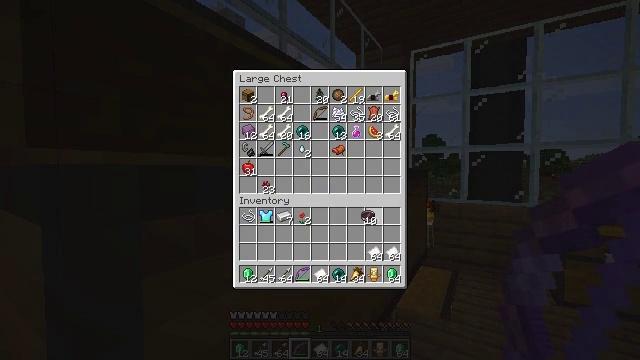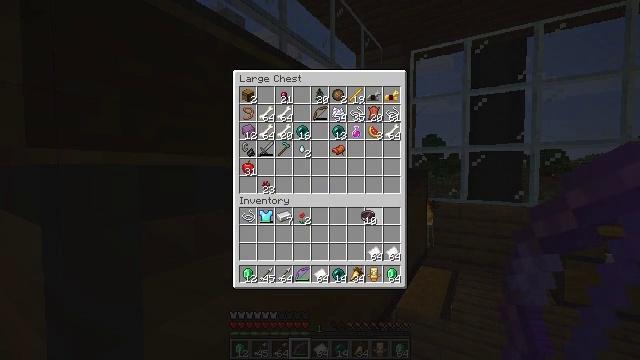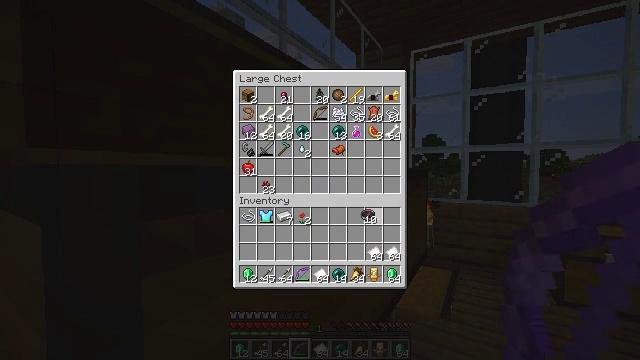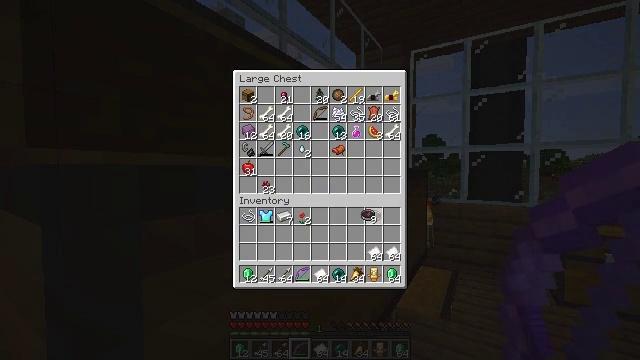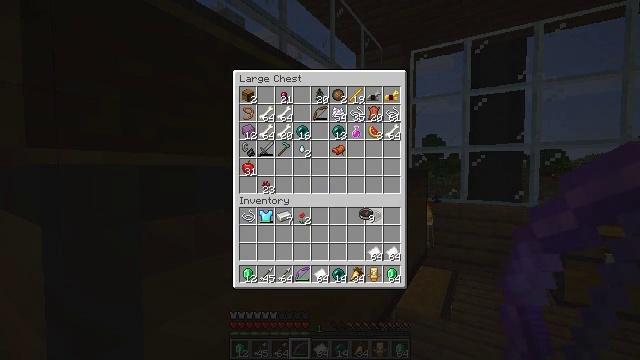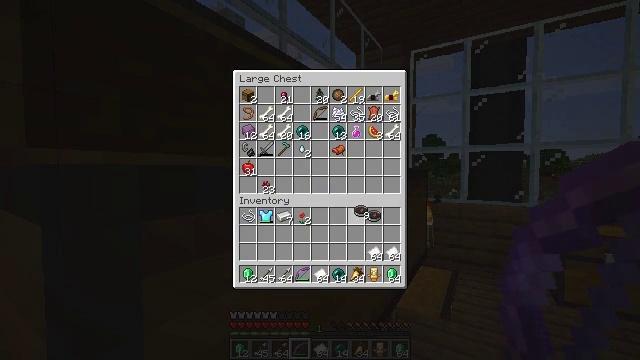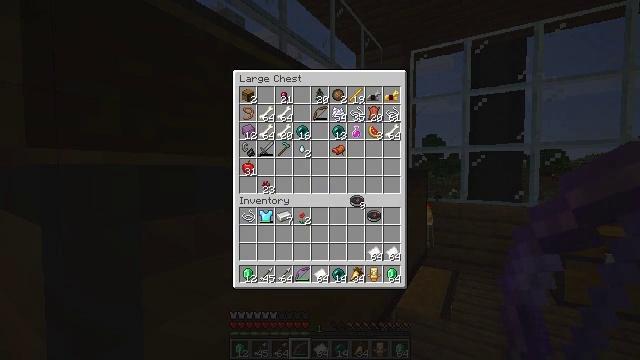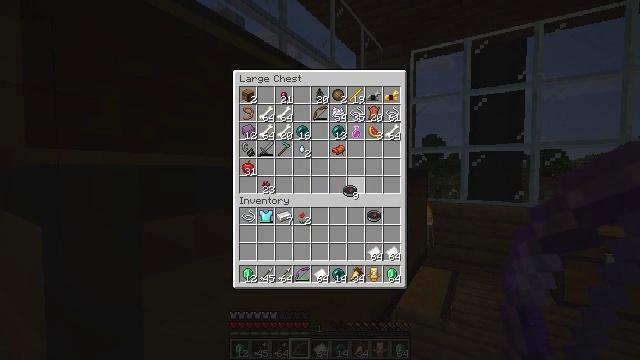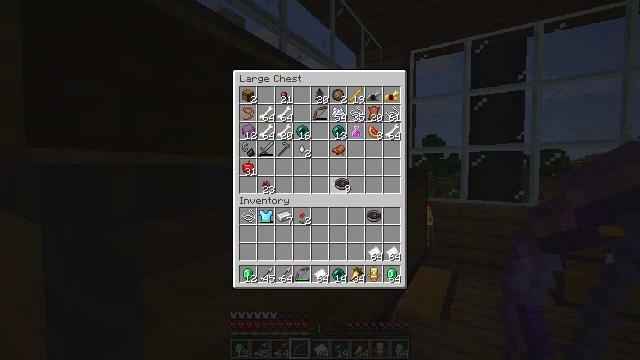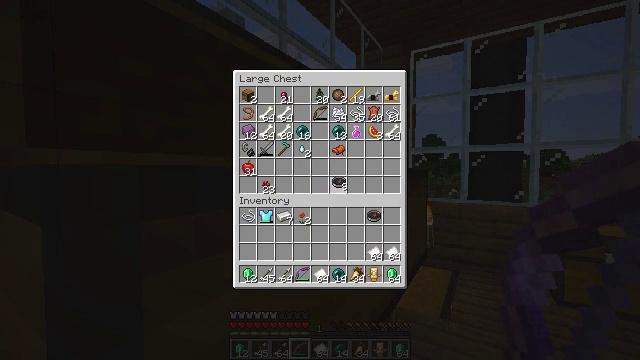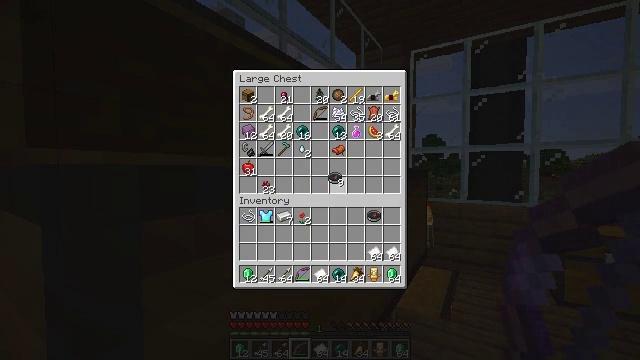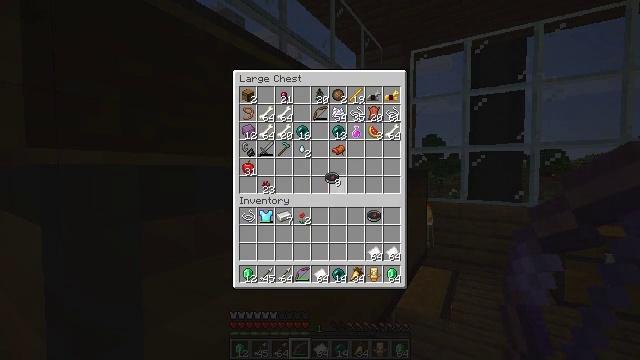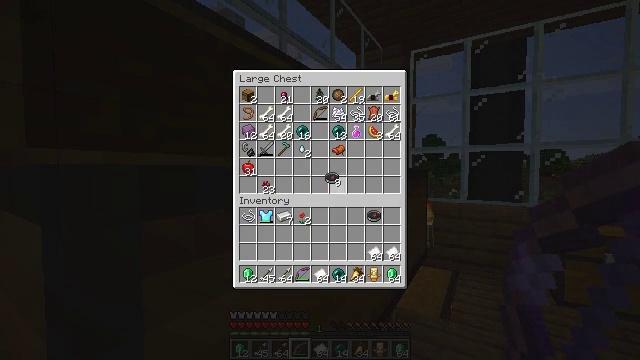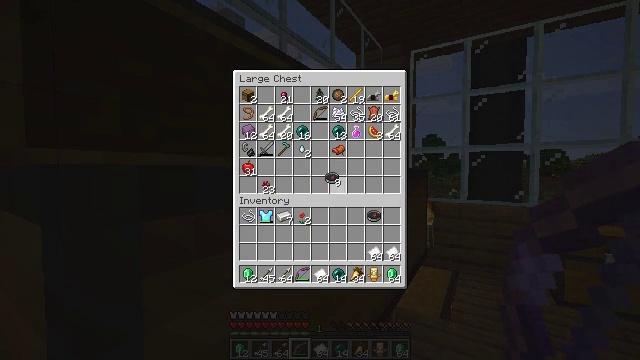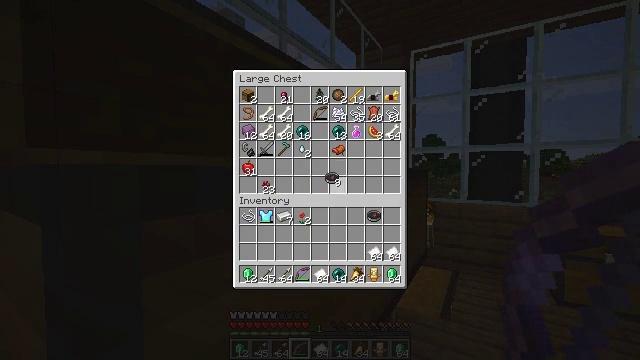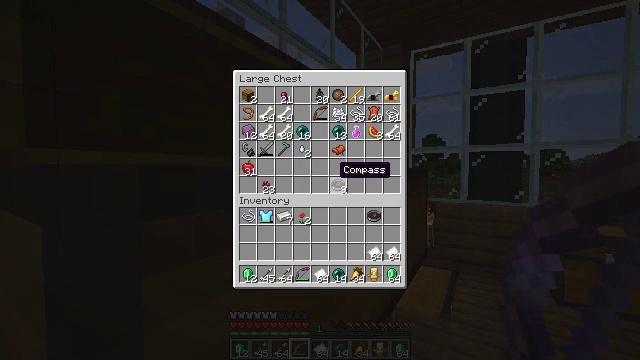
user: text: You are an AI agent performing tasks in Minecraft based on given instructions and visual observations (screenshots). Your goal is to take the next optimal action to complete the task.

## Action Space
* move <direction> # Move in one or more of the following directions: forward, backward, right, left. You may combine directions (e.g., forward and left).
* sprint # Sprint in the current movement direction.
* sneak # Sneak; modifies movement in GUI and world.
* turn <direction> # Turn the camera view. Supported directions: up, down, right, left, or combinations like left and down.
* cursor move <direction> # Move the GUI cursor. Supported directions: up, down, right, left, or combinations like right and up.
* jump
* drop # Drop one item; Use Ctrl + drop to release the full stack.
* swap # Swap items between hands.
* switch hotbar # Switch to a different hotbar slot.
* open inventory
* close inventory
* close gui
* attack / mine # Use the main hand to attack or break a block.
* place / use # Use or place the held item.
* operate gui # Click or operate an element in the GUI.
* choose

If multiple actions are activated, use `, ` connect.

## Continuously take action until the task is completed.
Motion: motion action
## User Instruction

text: Interact with the crafting table to craft a shulker box.
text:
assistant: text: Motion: choose
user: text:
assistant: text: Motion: choose
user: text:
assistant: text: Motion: no_op
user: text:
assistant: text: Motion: no_op
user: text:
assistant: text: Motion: no_op
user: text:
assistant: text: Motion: cursor move up
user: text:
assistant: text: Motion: cursor move left and up
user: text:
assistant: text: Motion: cursor move left and up
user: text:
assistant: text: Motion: no_op
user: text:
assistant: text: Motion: no_op
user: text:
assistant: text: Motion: no_op
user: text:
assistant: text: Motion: operate gui
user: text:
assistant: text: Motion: operate gui
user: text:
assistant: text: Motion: operate gui
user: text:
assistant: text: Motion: no_op
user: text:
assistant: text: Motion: no_op
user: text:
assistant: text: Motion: no_op
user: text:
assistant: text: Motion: no_op
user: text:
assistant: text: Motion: no_op
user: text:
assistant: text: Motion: no_op
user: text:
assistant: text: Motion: no_op
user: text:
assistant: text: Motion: no_op
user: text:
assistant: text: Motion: no_op
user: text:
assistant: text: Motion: close gui
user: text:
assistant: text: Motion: turn right, open inventory
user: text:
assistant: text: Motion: turn right and down, open inventory
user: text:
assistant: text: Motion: turn right and down
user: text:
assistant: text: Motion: turn right and down
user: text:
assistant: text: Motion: turn right and down
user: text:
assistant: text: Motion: turn right and down